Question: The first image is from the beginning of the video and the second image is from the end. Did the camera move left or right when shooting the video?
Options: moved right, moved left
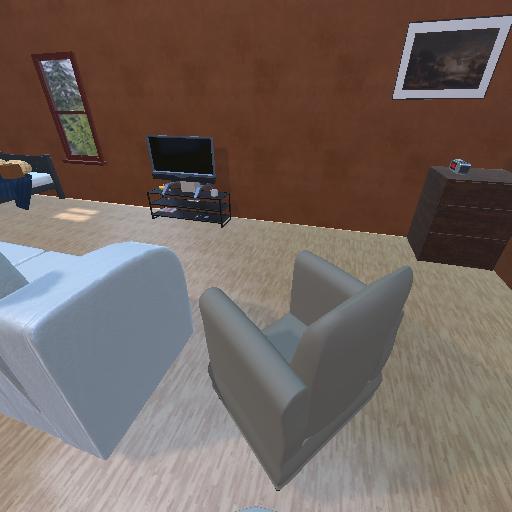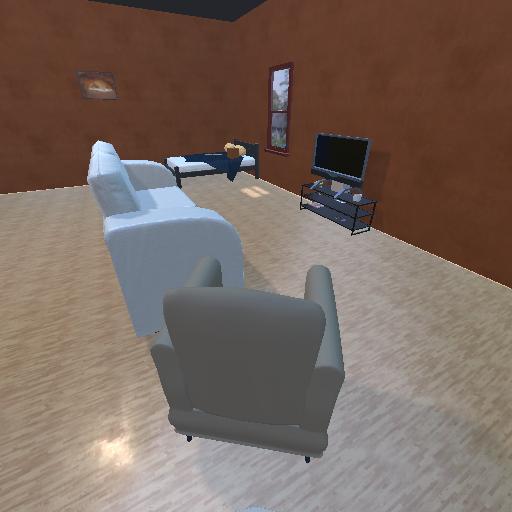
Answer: moved right